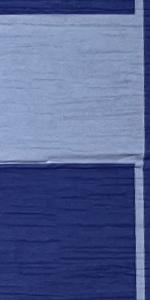
Label: Empty